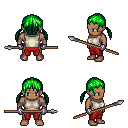
a pixel art fantasy rpg character, male body template, human, dark skin, white sleeveless shirt, red pants, green twin-tailed hairstyle, metal gloves, spear, four views (front, back, left, right), 2x2 character sprite sheet, small pixel art, hard edges, no anti-aliasing